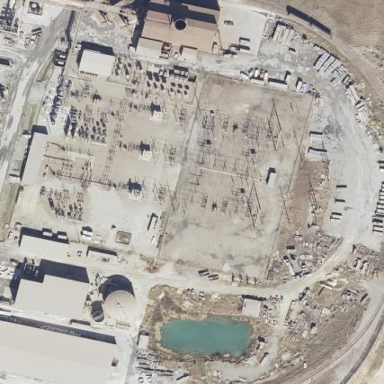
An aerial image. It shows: Outdoor industrial power substation with fence surrounding it.